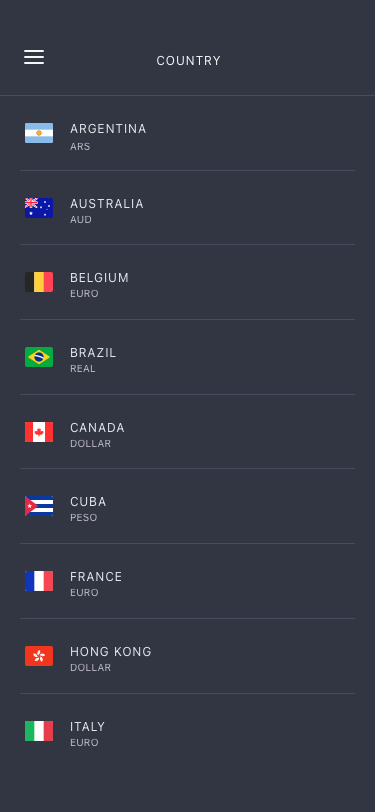
Text in this UI design:
EURO
ITALY
DOLLAR
HONG KONG
EURO
FRANCE
PESO
CUBA
DOLLAR
CANADA
REAL
BRAZIL
EURO
BELGIUM
AUD
AUSTRALIA
ARS
ARGENTINA
COUNTRY